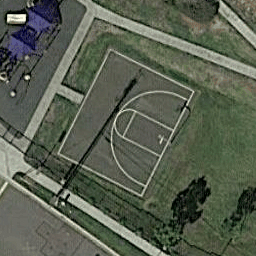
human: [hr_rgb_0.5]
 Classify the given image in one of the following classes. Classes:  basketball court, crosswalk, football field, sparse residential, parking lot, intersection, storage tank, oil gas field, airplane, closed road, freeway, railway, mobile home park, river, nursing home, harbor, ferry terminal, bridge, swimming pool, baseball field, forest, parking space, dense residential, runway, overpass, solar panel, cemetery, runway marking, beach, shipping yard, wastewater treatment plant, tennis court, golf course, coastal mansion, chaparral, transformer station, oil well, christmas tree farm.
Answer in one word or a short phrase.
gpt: basketball court